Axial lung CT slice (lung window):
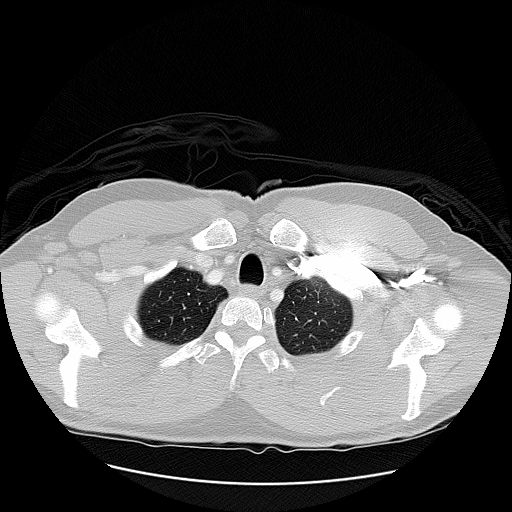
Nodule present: no